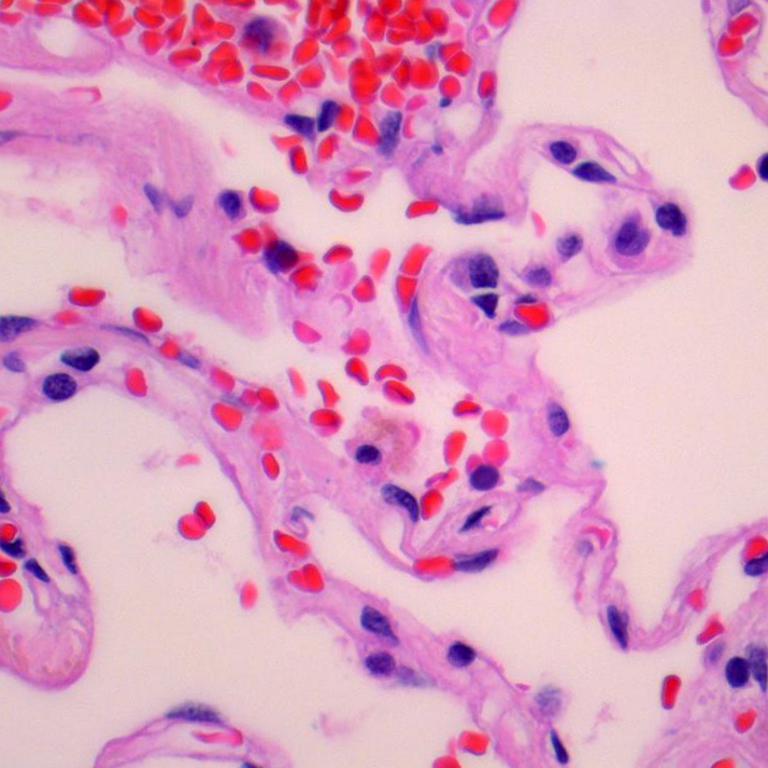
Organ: lung
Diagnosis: benign